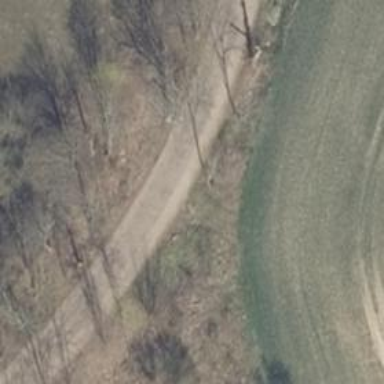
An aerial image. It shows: Service road.